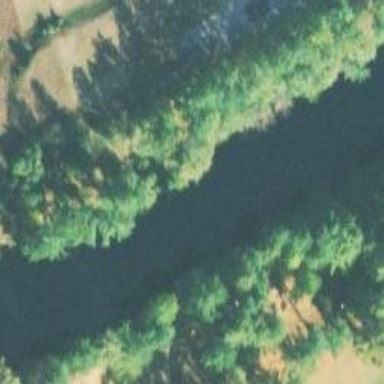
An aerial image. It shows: Beautiful river scene.